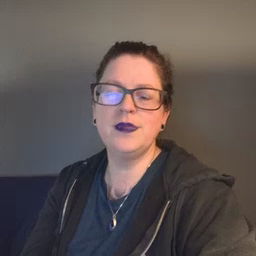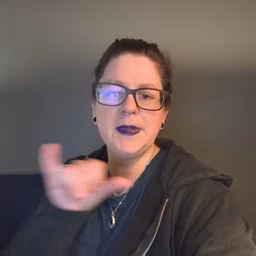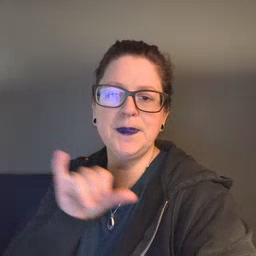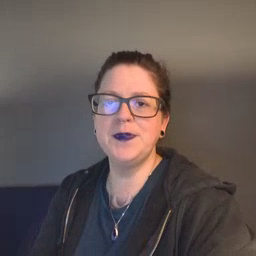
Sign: same